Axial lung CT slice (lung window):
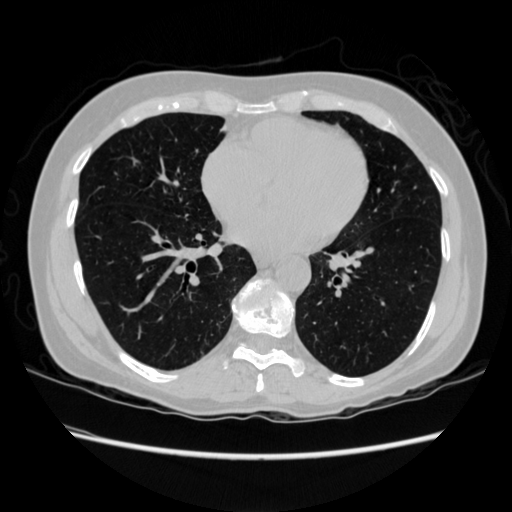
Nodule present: no